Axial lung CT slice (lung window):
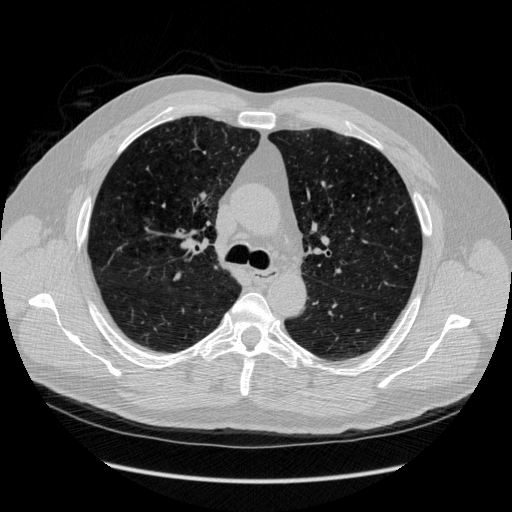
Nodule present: no